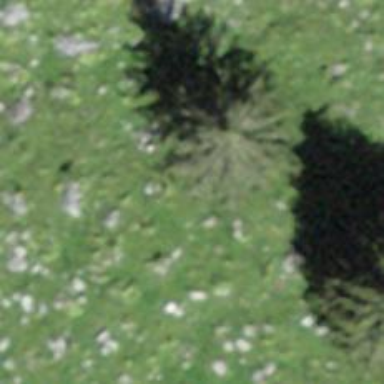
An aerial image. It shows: Needle-leaved tree in its natural environment.